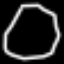
Label: octagon